Question: While this question in general is quite common, I haven't found an answer addressing the specific constraints in this version.
I'm looking to implement <URL>, with one important caveat: .
In addition to the above major requirements, compatibility is pretty high on the list; mind you, I'm not trying to support anything ridiculous like IE6; at least IE7 would be preferable. () Given this, the immediately obvious <URL> CSS function is not applicable.

In the linked article, <URL> has implemented this as C-L-R, citing "proper source order", and many have followed this trend arguing benefits of SEO as the main page content appears first in the source order. Also, it works, visually.
Unfortunately, SEO and accessibility are two different beasts. It has been brought to my attention that the majority of web accessibility tools (<URL> will understandably read the page content in DOM order; top-down, left-to-right.
Here's some fairly standard L-C-R markup:
'''
<div class="wrapper">
<div class="container">
<div class="column-l">
<div class="cell">Column L</div>
</div>
<div class="column-c">
<div class="cell">Column C</div>
</div>
<div class="column-r">
<div class="cell">Column R</div>
</div>
</div>
</div>
'''
And a snippet of CSS to go with it:
'''
.wrapper {
width: 100%;
}
.container {
width: 90%;
margin-left: auto;
margin-right: auto;
}
.cell {
padding: 1em;
}
'''
Given the full width '.wrapper' and the 90%-width margin-centered '.container', I'm trying to display '.column-l', and '.column-r' as fixed width (), with '.column-c' as fluid.
By giving '.column-l' a 'float: left;' property, and applying a 'margin-left' of '300px' to '.column-c', those two columns fall into place:
'''
.column-l {
width: 300px;
float: left;
}
.column-c {
margin-left: 300px;
}
'''
The is '.column-r'. It doesn't want to sit where I want it to. Applying a 'float: right;' to '.column-r' places it the other two (). This is true even if I apply a 'margin-right: 300px;' to the '.column-c'.
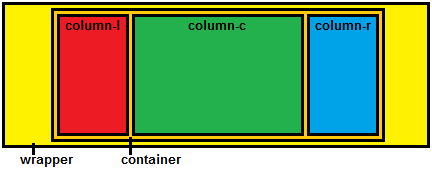
Answer: <URL>
The following is a rather simple pattern, born out of assistance from folks in chat, and just tinkering for awhile. It meets the requirements described in my question, however it use a single non-semantic '<div>' (). Still, IDGAF because it's only occurring once () on a given page. The non-semantic '<div>''s can often be substituted for HTML5 semantic sectioning blocks, so pretty much a non-issue.
The bug described in my original answer, the center column shrinking in absence of content, has been eliminated.
### Overview
This solution uses 3 columns, () () and (), with and being fixed width, and being fluid.
The core of this solution relies on margins () and the '.with-r'/'.with-l' modifier classes.
The '.with-l'/'.with-r' modifier classes are applied to the '.column-container'. These add positive left and right margins respectively, each equal to the left and right columns respectively. ('240px')
The left and right columns are each assigned their fixed width ('240px') as well as a margin equal to their width. The left column has the negative margin applied to the left, and the right to the right.
The thing about this solution is, if I want to use a 2 column layout, with only the and columns, I just remove the column and the associated modifier '.with-r'. Same goes for removing the column.
### JSFiddle
<URL>
### SCSS
'''
/*************************/
/* quick and dirty reset */
/*************************/
* {
margin: 0;
padding: 0;
outline: 1px dotted #f00;
}
/*************************/
/* some boilerplate crap */
/*************************/
%block {
position: relative;
display: block;
}
%clear {
&:after {
@extend %block;
content: "";
float: none;
clear: both;
width: 100%;
}
}
%layer {
@extend %block;
@extend %clear;
}
/***********************************/
/* all the important stuff follows */
/***********************************/
.container {
@extend %layer;
margin-left: auto;
margin-right: auto;
min-width: 960px;
width: 90%;
}
.column-container {
@extend %layer;
&.with-l { margin-left: 240px; }
&.with-r { margin-right: 240px; }
}
%column {
@extend %block;
float: left;
}
.column-l {
@extend %column;
width: 240px;
margin-left: -240px;
}
.column-c {
@extend %column;
width: 100%;
}
.column-r {
@extend %column;
width: 240px;
margin-right: -240px;
}
.cell {
@extend %layer;
padding: 1em;
}
'''
### HTML
'''
<h1>Columns L, C &amp; R</h1>
<div class="container">
<div class="column-container with-l with-r">
<div class="column-l">
<div class="cell">
<h2>Column L</h2>
<p>Lorem ipsum dolor...</p>
</div>
</div>
<div class="column-c">
<div class="cell">
<h2>Column C</h2>
<p>Lorem ipsum dolor...</p>
</div>
</div>
<div class="column-r">
<div class="cell">
<h2>Column R</h2>
<p>Lorem ipsum dolor...</p>
</div>
</div>
</div>
</div>
<h1>Columns L &amp; C</h1>
<div class="container">
<div class="column-container with-l">
<div class="column-l">
<div class="cell">
<h2>Column L</h2>
<p>Lorem ipsum dolor...</p>
</div>
</div>
<div class="column-c">
<div class="cell">
<h2>Column C</h2>
<p>Lorem ipsum dolor...</p>
</div>
</div>
</div>
</div>
<h1>Columns C &amp; R</h1>
<div class="container">
<div class="column-container with-r">
<div class="column-c">
<div class="cell">
<h2>Column C</h2>
<p>Lorem ipsum dolor...</p>
</div>
</div>
<div class="column-r">
<div class="cell">
<h2>Column R</h2>
<p>Lorem ipsum dolor...</p>
</div>
</div>
</div>
</div>
<h1>Column C</h1>
<div class="container">
<div class="column-container">
<div class="column-c">
<div class="cell">
<h2>Column C</h2>
<p>Lorem ipsum dolor...</p>
</div>
</div>
</div>
</div>
'''